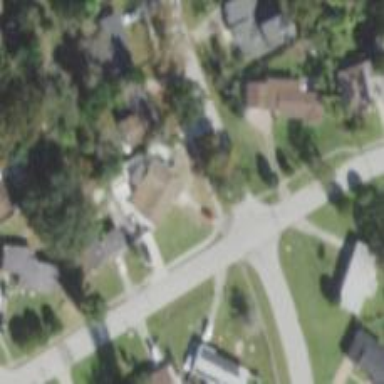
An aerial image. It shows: Residential road with asphalt surface. There is sidewalk on the left side.